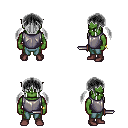
a pixel art fantasy rpg character, male body template, orc, green skin, steel chest armor, teal pants, gray twin-tailed hairstyle, bracelets, maroon shoes, dagger, four views (front, back, left, right), 2x2 character sprite sheet, small pixel art, hard edges, no anti-aliasing